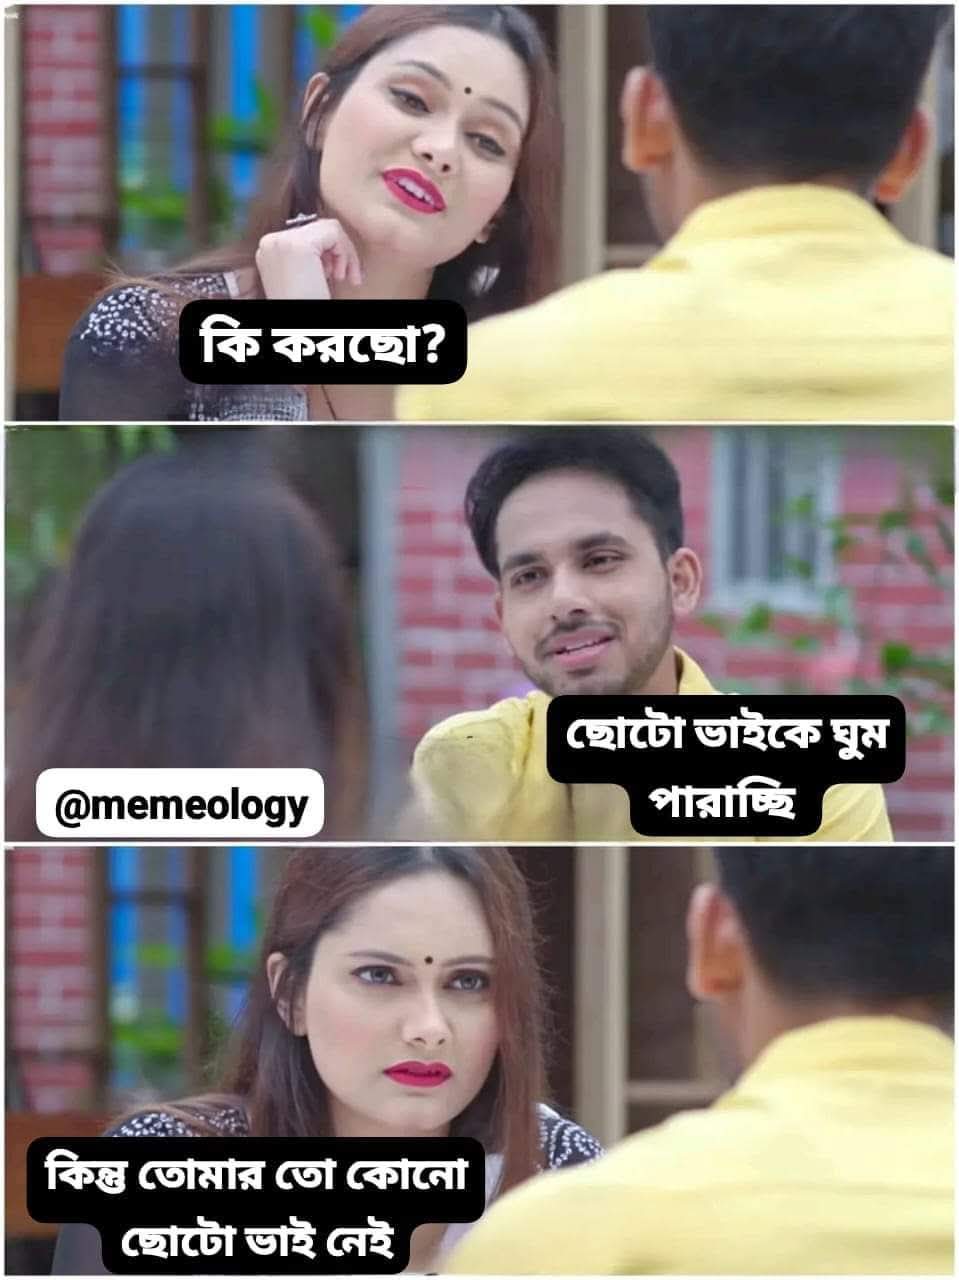
Text: কি করছো?
ছোটো ভাইকে ঘুম পারাচ্ছি
কিন্তু তোমার তো কোনো ছোটো ভাই নেই
Label: Non Hate